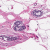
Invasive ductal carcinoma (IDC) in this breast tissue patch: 0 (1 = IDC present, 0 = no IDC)